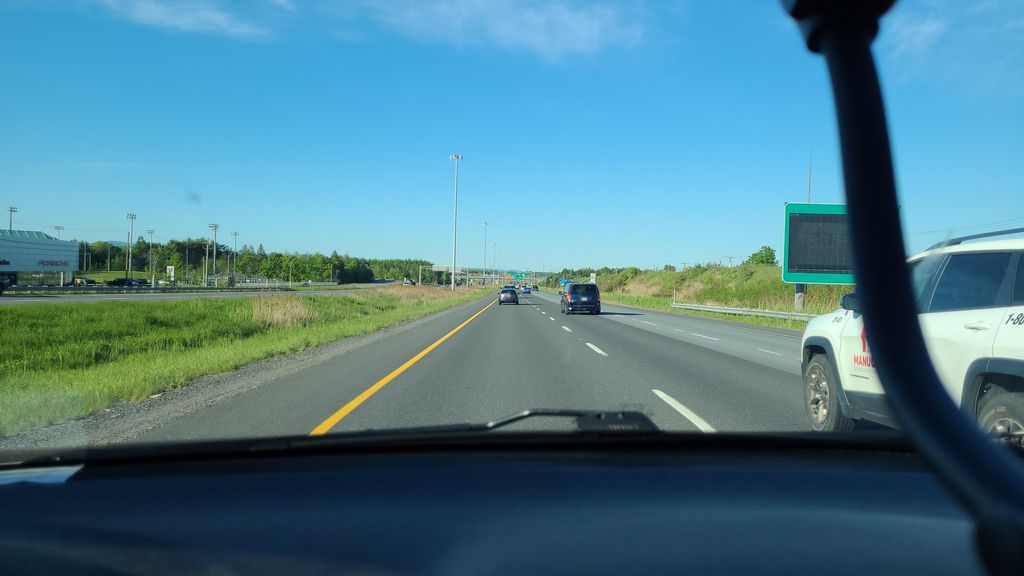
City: quebec_city